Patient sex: M
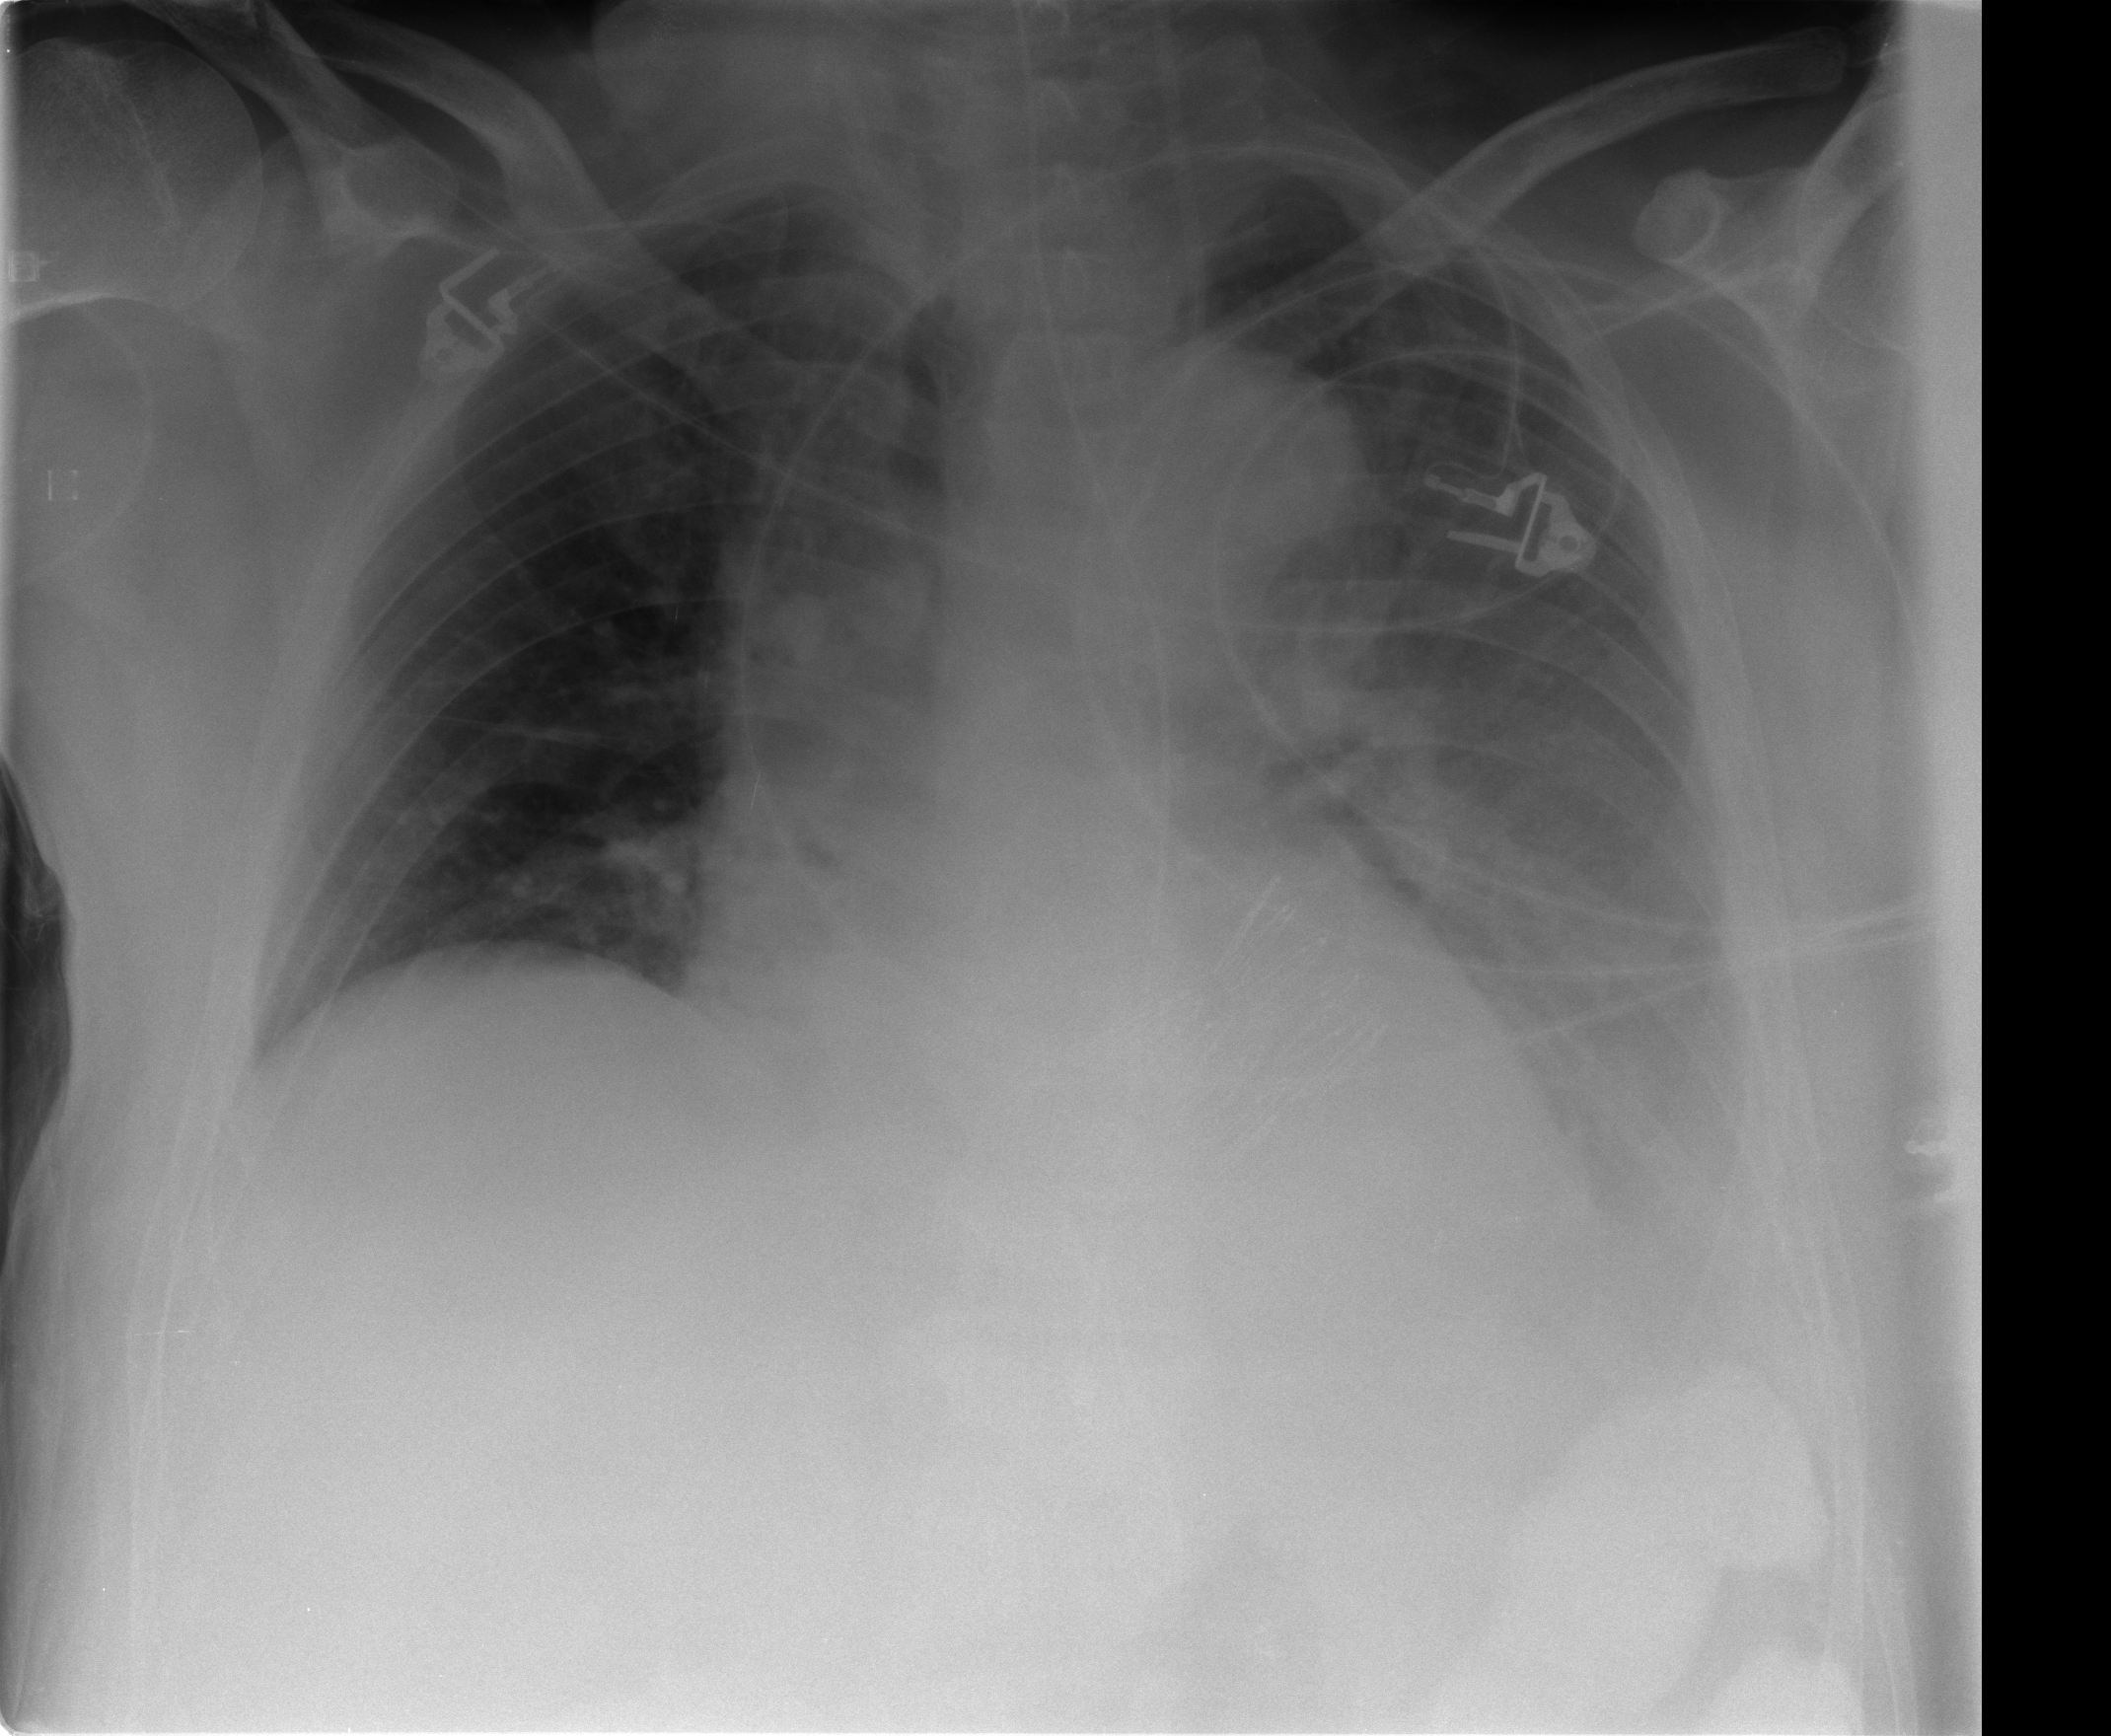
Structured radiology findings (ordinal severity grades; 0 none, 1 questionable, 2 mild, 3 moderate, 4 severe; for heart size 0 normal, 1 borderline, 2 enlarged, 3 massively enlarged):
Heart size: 2
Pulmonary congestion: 1
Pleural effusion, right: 0
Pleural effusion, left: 2
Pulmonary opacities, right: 0
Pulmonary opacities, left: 0
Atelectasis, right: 2
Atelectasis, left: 2